Question: I've made a violin plot that looks like this:

As we can see most of the data lies near the region where the score is 0.90-0.95. What I wish is to focus on the interval 0.75 to 1.00 by changing the scale giving less space to ratings from 0 to 0.75.
Is there a way to do this?
This is the code I'm currently using to create the violin plot:
'''
ggplot(data=Violin_plots, aes(x = Year, y = Score)) +
geom_violin(aes(fill = Violin_plots$Year), trim = TRUE) +
coord_flip()+
scale_fill_brewer(palette = "Blues") +
theme(legend.position = 'none') +
labs(y = "Rating score",
fill = "Rating year",
title = "Violin-plots of credit rating scores")
'''
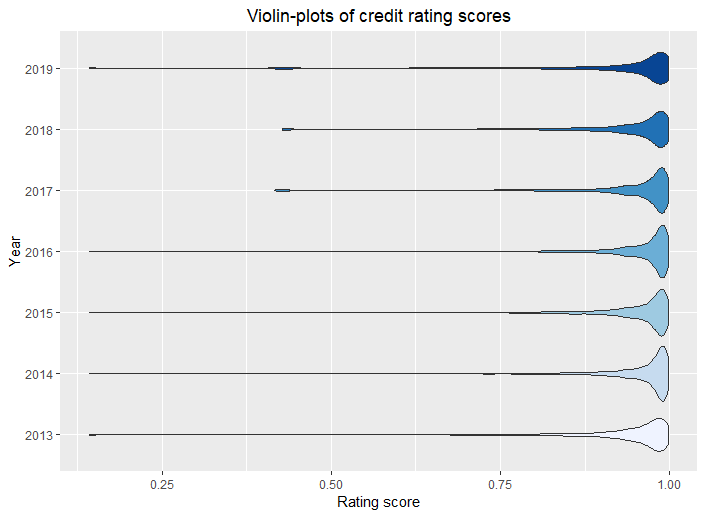
Answer: While it's possible to transform the scale to focus more in the upper region (e.g. add 'trans = "exp"' as an argument to the scale), a non linear scale is often hard to interpret appropriately.
For such use cases, I recommend 'facet_zoom' from the ggforce package, which is pretty much built for this exact purpose (see vignette <URL>.
I also switched from 'geom_violin() + coord_flip()' to 'geom_violinh' from the ggstance package, which extends ggplot2 by providing flipped versions of ggplot components. Example with simulated data below:
'''
library(ggforce) # for facet_zoom
library(ggstance) # for flipped version of geom_violin
ggplot(df,
aes(x = rating, y = year, fill = year)) +
geom_violinh() + # no need to specify trim = TRUE as it's the default
scale_fill_brewer(palette = "Blues") +
theme(legend.position = 'none') +
facet_zoom(xlim = c(0.75, 0.98)) # specify zoom range here
'''
<URL>
Sample data that simulates the characteristics of the data in the question:
'''
df <- diamonds[, c("color", "price")]
df$rating <- (max(df$price) - df$price) / max(df$price)
df$year <- df$color
'''